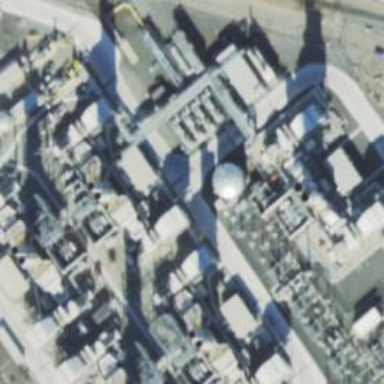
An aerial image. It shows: Gas turbine power generator.